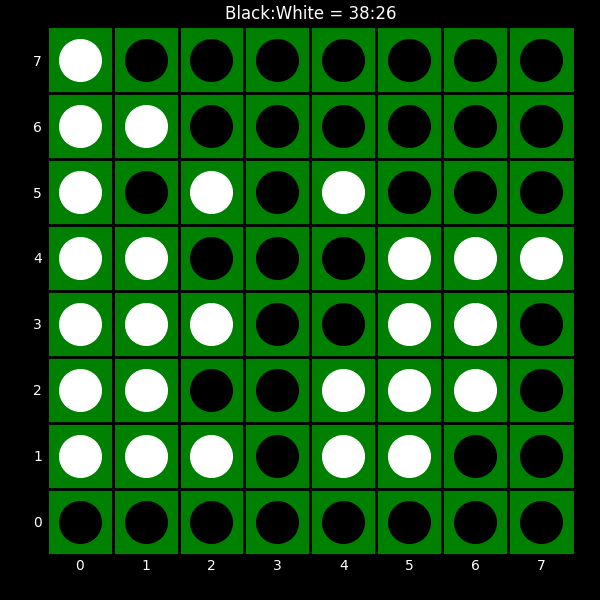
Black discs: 38
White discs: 26